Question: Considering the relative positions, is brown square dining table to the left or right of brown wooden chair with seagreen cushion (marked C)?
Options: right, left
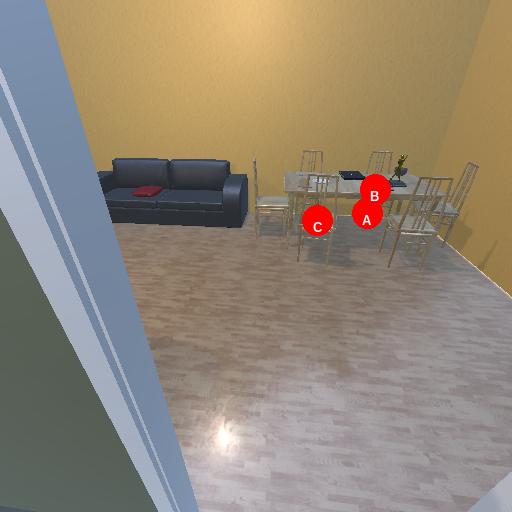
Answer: right